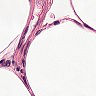
Metastatic tissue present: no